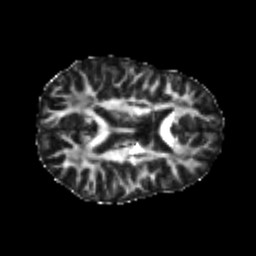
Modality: FA
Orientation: axial
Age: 21
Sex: female
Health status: healthy
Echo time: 0.074 s